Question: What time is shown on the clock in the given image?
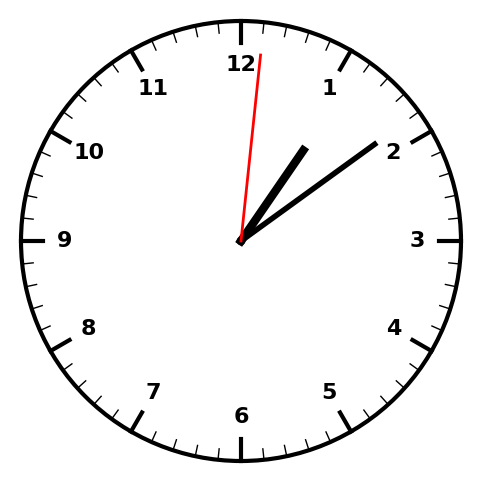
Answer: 01:09:01